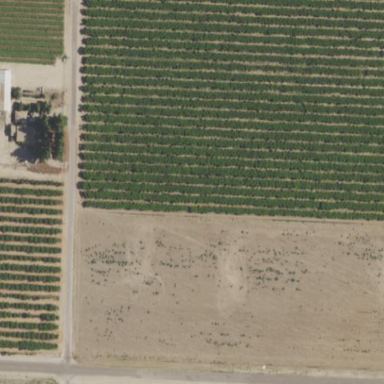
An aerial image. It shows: Orchard with nectarine trees.